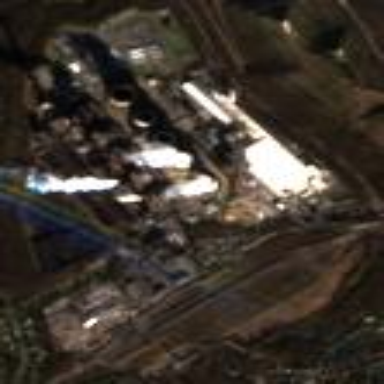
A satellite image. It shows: Industrial area with coal power plant.